Question: When creating a relation in SAP and in case there are several possible types of relations, SAP shows a dialog to choose the relation like this:

However, when I query the node text using 'SapTree.getText()' of Silk4J, I get the following results:
'''
U
B ZE3 9V
B ZE3 U
B 003 O
'''
Where does this text come from, what does it mean and how do I get the text that is displayed to the user?
I have tried
- 'SapTree.getColumnNames()'- 'SapTree.getColumnTitles()'- 'SapTre.getColumnHeaders()''HierarchyHeader''ListItems''getItemText()'
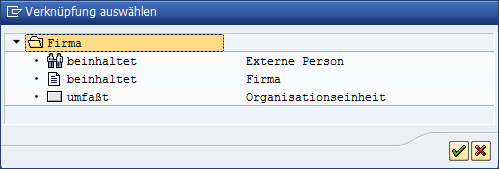
Answer: You can right click the relation and choose "Show keys":

This results in

which explains the text. It consists of three parts:
- 'X''A''B'- 'YYY''Z'- 'ZZ''9'
To get the text displayed to the user:
- 'SapTree.getItemText(key, "1")''B ZE3 9V'- 'SapTree.getItemText(key, "2")''beinhaltet'- 'SapTree.getItemText(key, "3")''Externe Person'